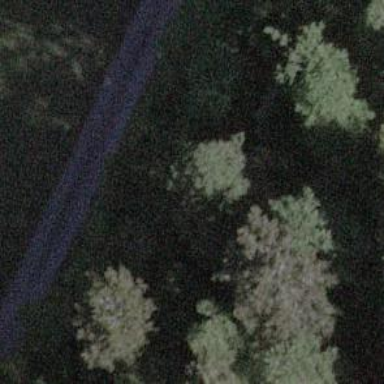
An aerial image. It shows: Tertiary road.